\textbf{22. 设抛物线$C:y^2=2px(p>0)$的焦点为$F$，过点$F$且倾斜角为$\dfrac{\pi}{4}$的直线与$C$交于$A$，$B$两点，以$AB$为直径的圆与准线$l$切于点$M\left(-\dfrac{p}{2},2\right)$，则$C$的方程为（\quad）}

\vspace{0.3cm}
\noindent\textbf{A．$y^2=2x$\hfill B．$y^2=4x$\hfill C．$y^2=6x$\hfill D．$y^2=8x$}
【解答】
\vspace{0.5cm}
\noindent\textbf{【答案】B}

\vspace{0.5cm}
\noindent\textbf{【分析】求出直线$l$的方程，利用抛物线的性质，求出$AB$中的纵坐标，联立直线与抛物线方程，利用韦达定理求解$p$即可得到抛物线方程．}

\vspace{0.5cm}
\noindent\textbf{【解析】由于以$AB$为直径的圆与抛物线的准线相切，以$AB$为直径的圆过点$M\left(-\dfrac{p}{2},2\right)$，}
\noindent\textbf{可知$AB$的中点的纵坐标为：$2$，}
\noindent\textbf{直线$l$的方程为：$y=x-\dfrac{p}{2}$，}
\noindent\textbf{则$\begin{cases}y^2=2px \\ y=x-\dfrac{p}{2}\end{cases}$，可得$y^2-2py-p^2=0$，则$AB$中的纵坐标为：$\dfrac{2p}{2}=2$，解得$p=2$，}
\noindent\textbf{该抛物线的方程为：$y^2=4x$．}
\noindent\textbf{故选：B．}

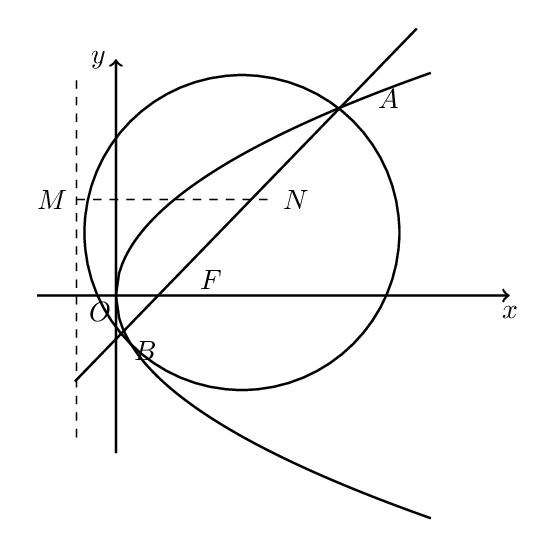